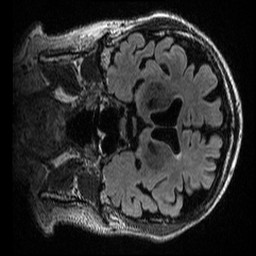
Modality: T2w
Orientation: coronal
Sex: male
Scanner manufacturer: ge
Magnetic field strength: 3 T
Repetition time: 6 s
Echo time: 0.1281 s